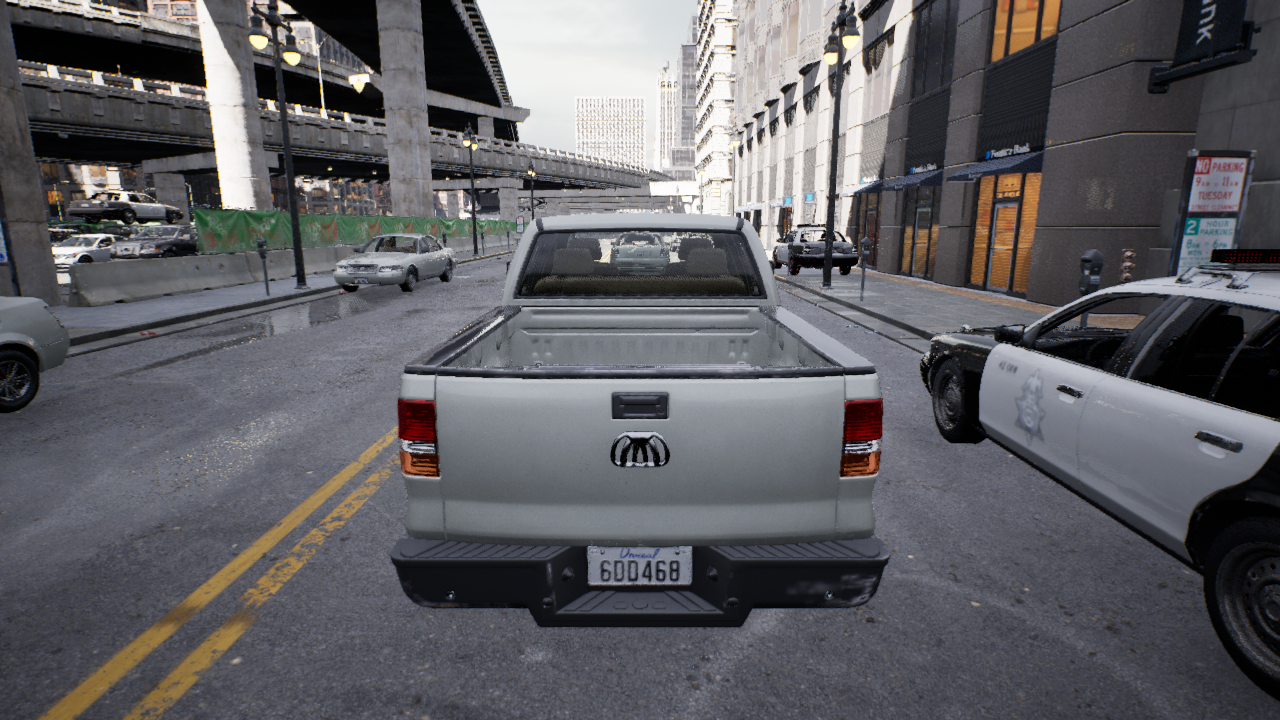
Venue: downtown
Lighting: clear day
Vehicle rig: pickup